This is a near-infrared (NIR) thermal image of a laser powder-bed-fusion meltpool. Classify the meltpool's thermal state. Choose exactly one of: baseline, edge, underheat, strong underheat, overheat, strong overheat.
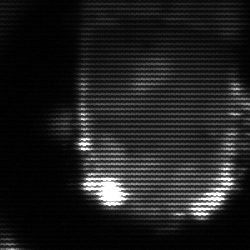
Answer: baseline